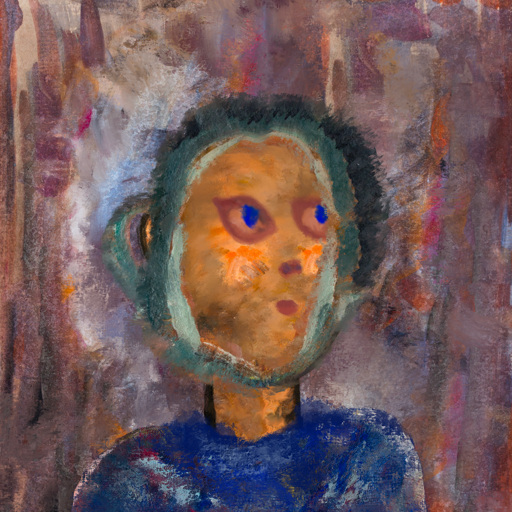
Background: Hypocrite, Head And Neck Side: Gypsy_Queen, Face Side: Mother_And_Son_Mother, Bust: Irani, Hair Side: Boggyland, Head Accessory: Blank, Second Necklace: Blank, Necklace: Blank, Baby: Blank